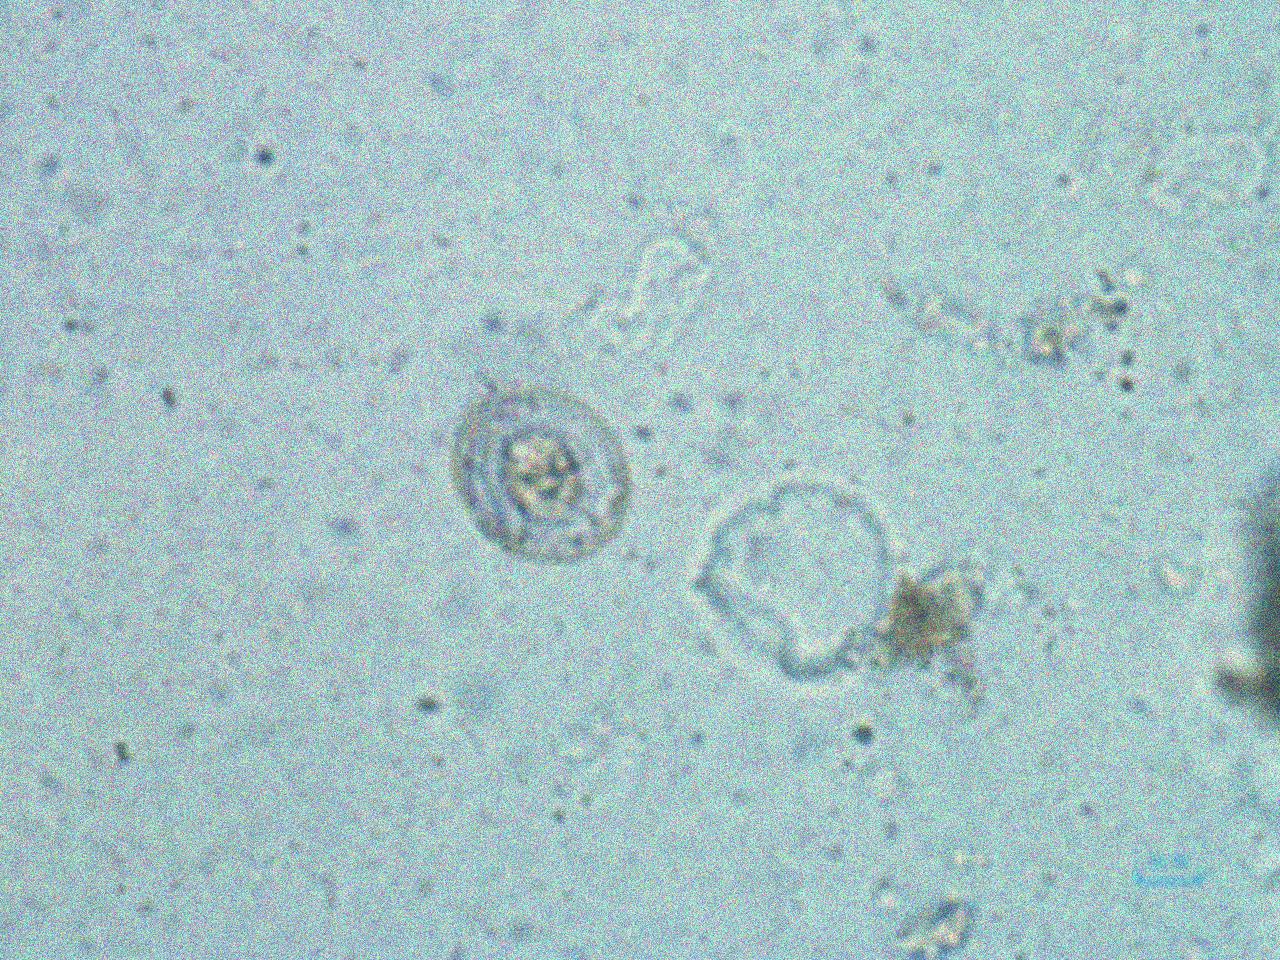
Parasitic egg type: Hymenolepis nana